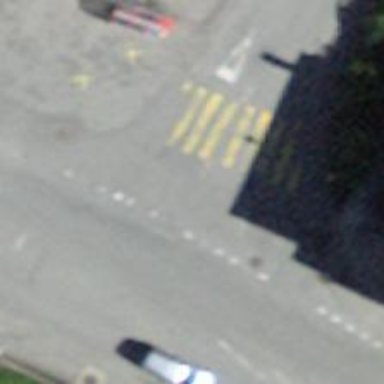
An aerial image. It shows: Road with "give way" sign.